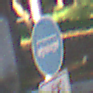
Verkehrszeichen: Busssonderstreifen
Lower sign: EinspurigeFahrzeugeFrei4
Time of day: MorningAfternoon
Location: Outdoor (Suburban)
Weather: Clear
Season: NotSpecified
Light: Natural